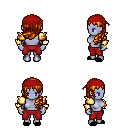
a pixel art fantasy rpg character, female body template, dark elf, purple skin, gold arm armor, red pants, dark blonde left-swept hairstyle, red bandana, bracelets, black slippers, four views (front, back, left, right), 2x2 character sprite sheet, small pixel art, hard edges, no anti-aliasing